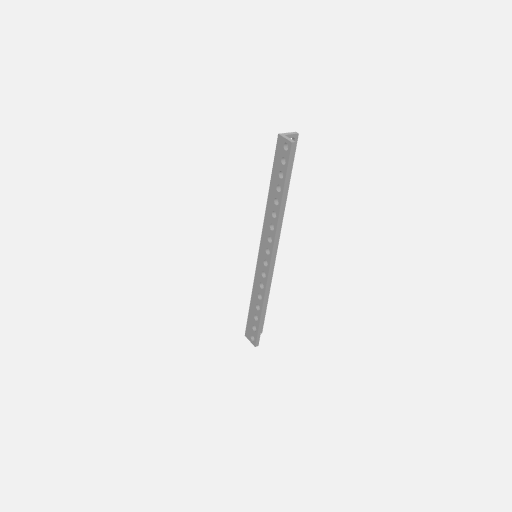
Part: LBeam17H